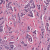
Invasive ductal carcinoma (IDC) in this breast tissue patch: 1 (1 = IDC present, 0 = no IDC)